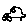
Label: car